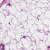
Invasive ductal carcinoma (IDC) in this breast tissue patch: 0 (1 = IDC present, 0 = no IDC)